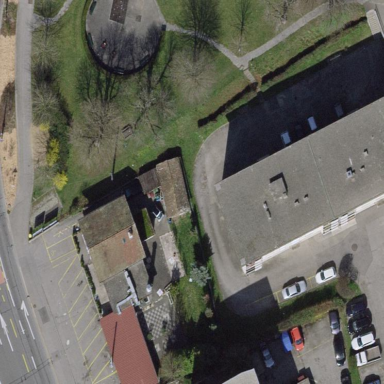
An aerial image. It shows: Apartment building with flat roof.